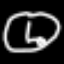
Label: clock